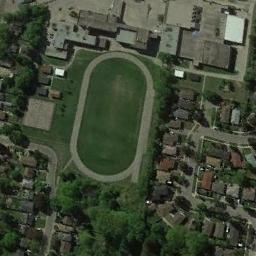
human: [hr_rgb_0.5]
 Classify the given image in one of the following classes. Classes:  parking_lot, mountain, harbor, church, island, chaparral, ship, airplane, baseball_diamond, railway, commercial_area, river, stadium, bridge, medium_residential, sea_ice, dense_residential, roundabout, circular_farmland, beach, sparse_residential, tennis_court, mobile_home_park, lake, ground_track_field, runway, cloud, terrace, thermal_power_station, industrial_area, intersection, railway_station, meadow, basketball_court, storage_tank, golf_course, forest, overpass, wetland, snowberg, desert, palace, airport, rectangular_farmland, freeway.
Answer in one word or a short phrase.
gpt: ground_track_field